Question: I have to use some private functions, like:
'''
SCDynamicStoreRef
SCDynamicStoreCreate (
CFAllocatorRef allocator,
CFStringRef name,
SCDynamicStoreCallBack callout,
SCDynamicStoreContext *context
) __OSX_AVAILABLE_STARTING(__MAC_10_1,__IPHONE_NA);
'''
By default they are not allowed for iphone, so I've changed declaration of them in my .m file. But now it shows "Availability does not match previous declaration" warning. How to suppress this warning?

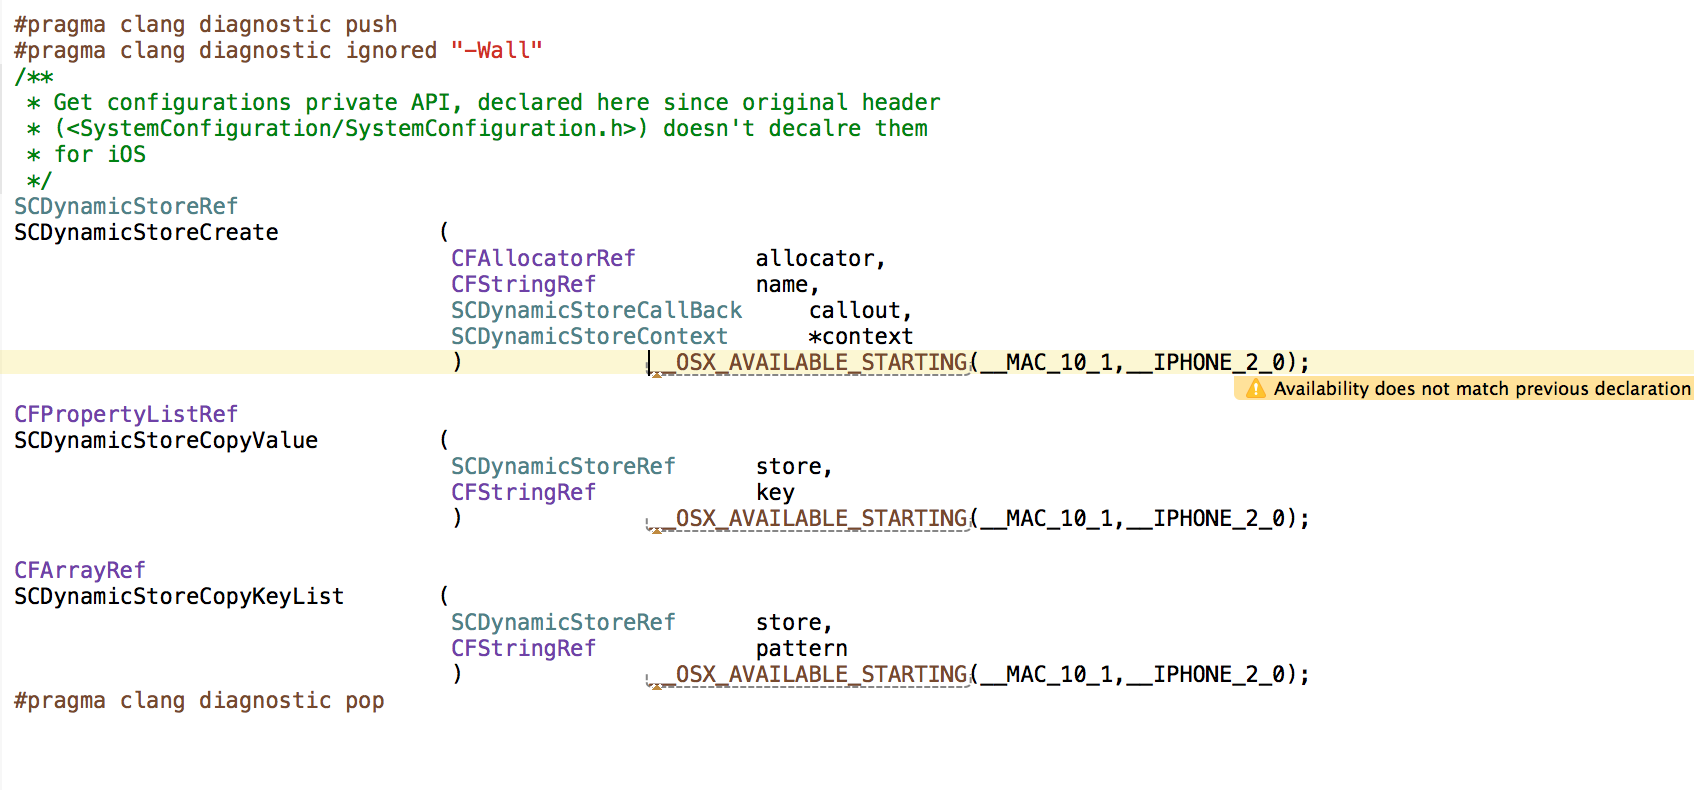
Answer: With the usual disclaimer that using private APIs might cause your app to be rejected:
You can suppress the warning with
'''
#pragma clang diagnostic push
#pragma clang diagnostic ignored "-Wavailability"
...
#pragma clang diagnostic pop
'''
It might also cause crashes or other failures if that function is present in the iOS
frameworks, but with different parameters.